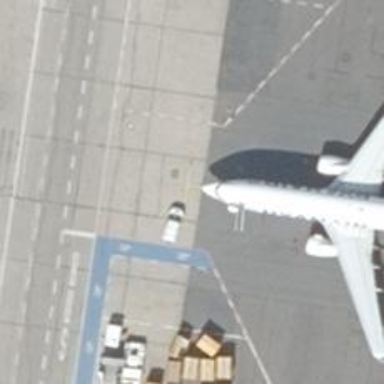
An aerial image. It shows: Parking position at the airport on concrete surface.